Question:
The picture pretty much explains the problem.
On mobile phones, my clean/crisp repeating background (position center bottom, repeat-x) looks like crap. It doesn't actually appear that large on the phone - it looks visually the same size as on a computer, but - I assume since the phone is a higher resolution, it's making it look pixelated and choppy.
I can't believe I've never come across this issue before, but searches for the subject just turn up "how to make repeating backgrounds on mobile" or "how to do full-screen backgrounds on mobile"...etc.
How can I make a background image that will look clean/crisp/good on both mobile and computer?
I tried making the image 200dpi instead of 72dpi, but - no luck.
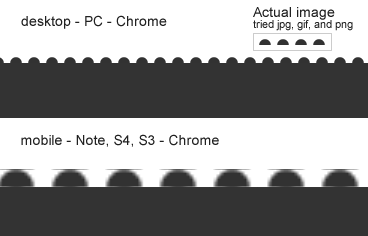
Answer: Whilst the optimal solution is SVG, the easiest way to do this is using pixel-density media queries.
'''
e.g.
.container {
background-image: url('images/bg.jpg');
}
@media
only screen and (-webkit-min-device-pixel-ratio : 1.5),
only screen and (min-device-pixel-ratio : 1.5) {
.container {
background-image: url('images/bg-2x.jpg');
}
}
'''
If you are using preprocessors this becomes even easier as you can create mixins for different breakpoints including pixel densities.